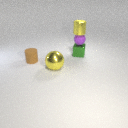
small brown rubber cylinder to the left of large yellow metal sphere